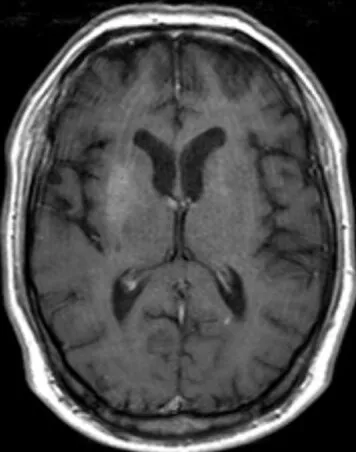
With minimal contrast enhancement.
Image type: radiology (mri)